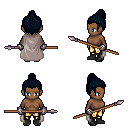
a pixel art fantasy rpg character, female body template, human, dark skin, gray cape, gold greaves, raven short topknot hairstyle, metal gloves, black shoes, spear, four views (front, back, left, right), 2x2 character sprite sheet, small pixel art, hard edges, no anti-aliasing